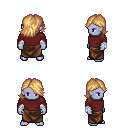
a pixel art fantasy rpg character, male body template, dark elf, purple skin, maroon long-sleeve shirt, robe skirt, light blonde swoop hairstyle, white cloth bandages, four views (front, back, left, right), 2x2 character sprite sheet, small pixel art, hard edges, no anti-aliasing